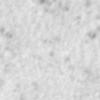
Label: no_change